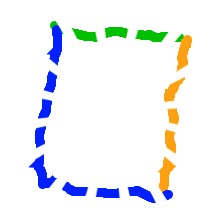
Shape: rectangle